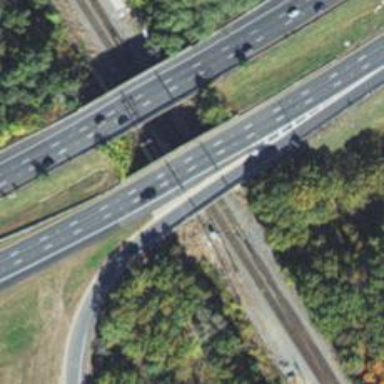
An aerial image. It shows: Asphalt bridge over motorway.